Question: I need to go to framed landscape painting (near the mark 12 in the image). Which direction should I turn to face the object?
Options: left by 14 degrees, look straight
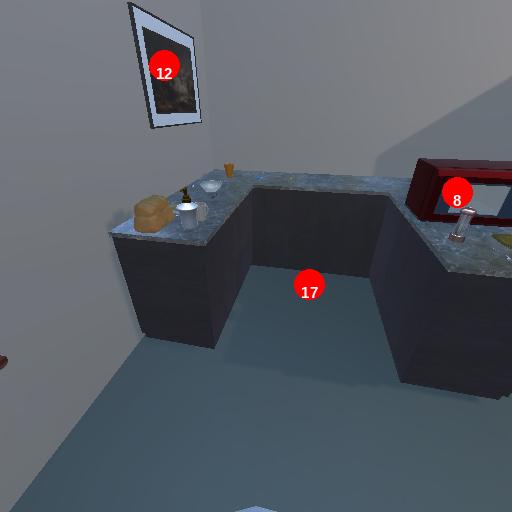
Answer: left by 14 degrees